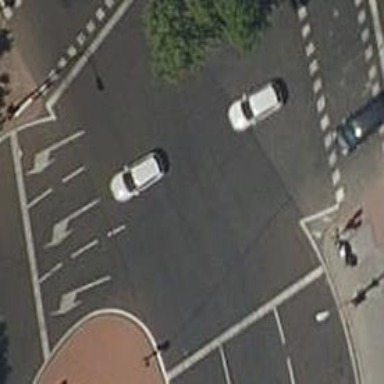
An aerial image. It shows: Road with traffic signals.